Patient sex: M
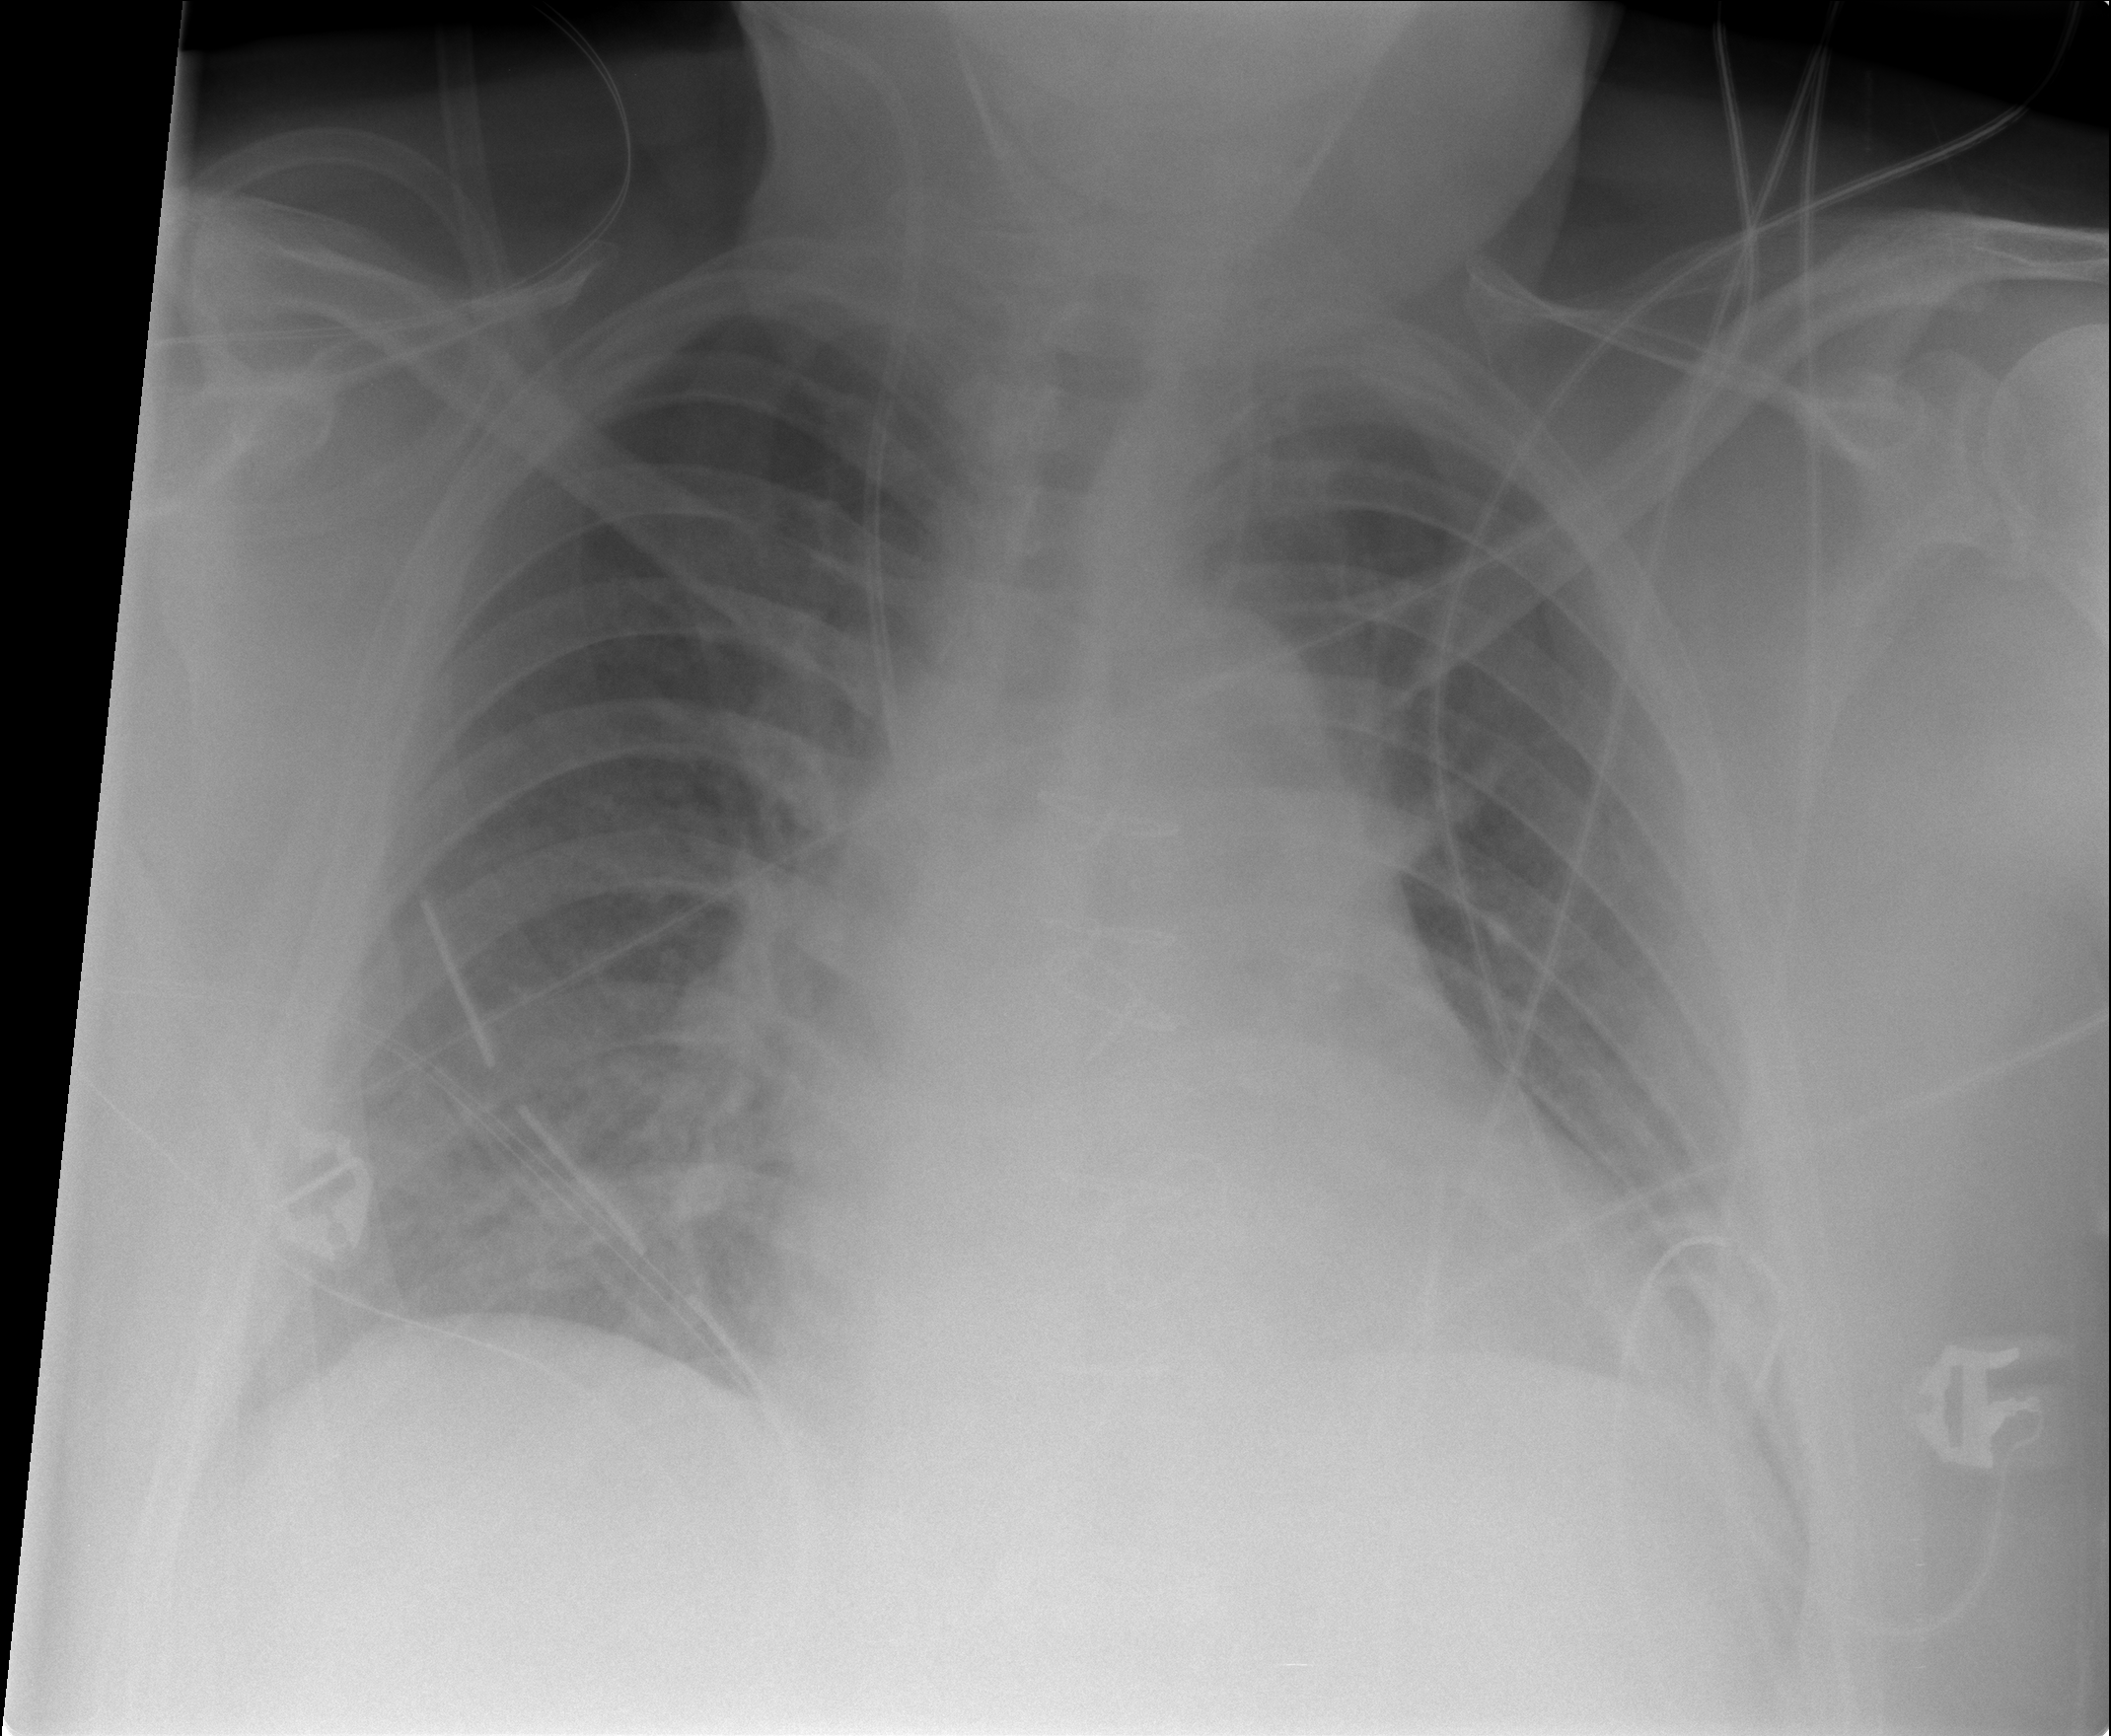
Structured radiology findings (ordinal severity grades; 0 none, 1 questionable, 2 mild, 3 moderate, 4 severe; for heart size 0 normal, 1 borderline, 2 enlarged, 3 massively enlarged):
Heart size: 2
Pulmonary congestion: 2
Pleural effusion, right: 0
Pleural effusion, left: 0
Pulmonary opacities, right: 0
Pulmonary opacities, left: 0
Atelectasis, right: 0
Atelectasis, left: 0